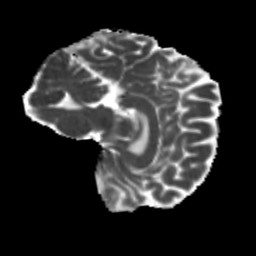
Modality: MD
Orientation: sagittal
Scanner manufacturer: siemens
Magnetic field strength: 3 T
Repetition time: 4 s
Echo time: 0.0594 s